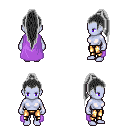
a pixel art fantasy rpg character, female body template, dark elf, purple skin, lavender cape, gold greaves, gray extra-long topknot hairstyle, four views (front, back, left, right), 2x2 character sprite sheet, small pixel art, hard edges, no anti-aliasing